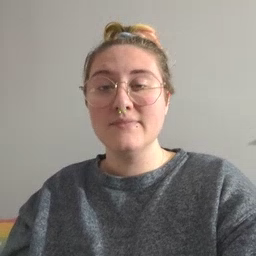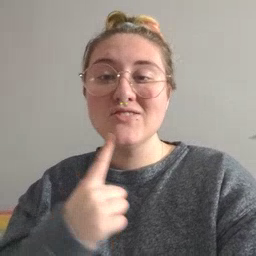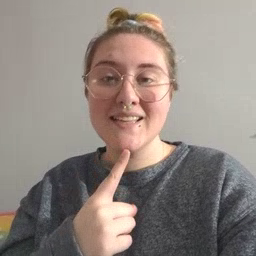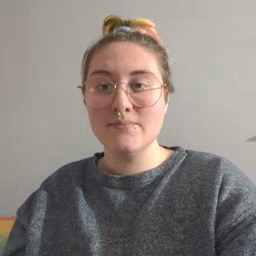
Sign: chin